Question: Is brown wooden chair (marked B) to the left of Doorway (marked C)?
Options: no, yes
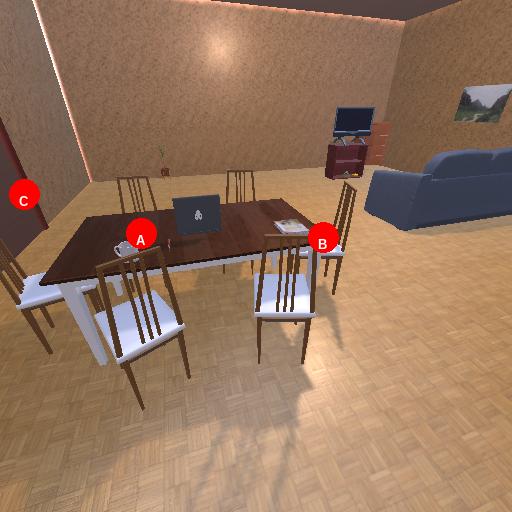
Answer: no